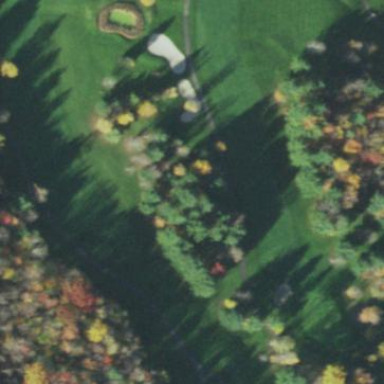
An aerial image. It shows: Grassy area designated as golf fairway.